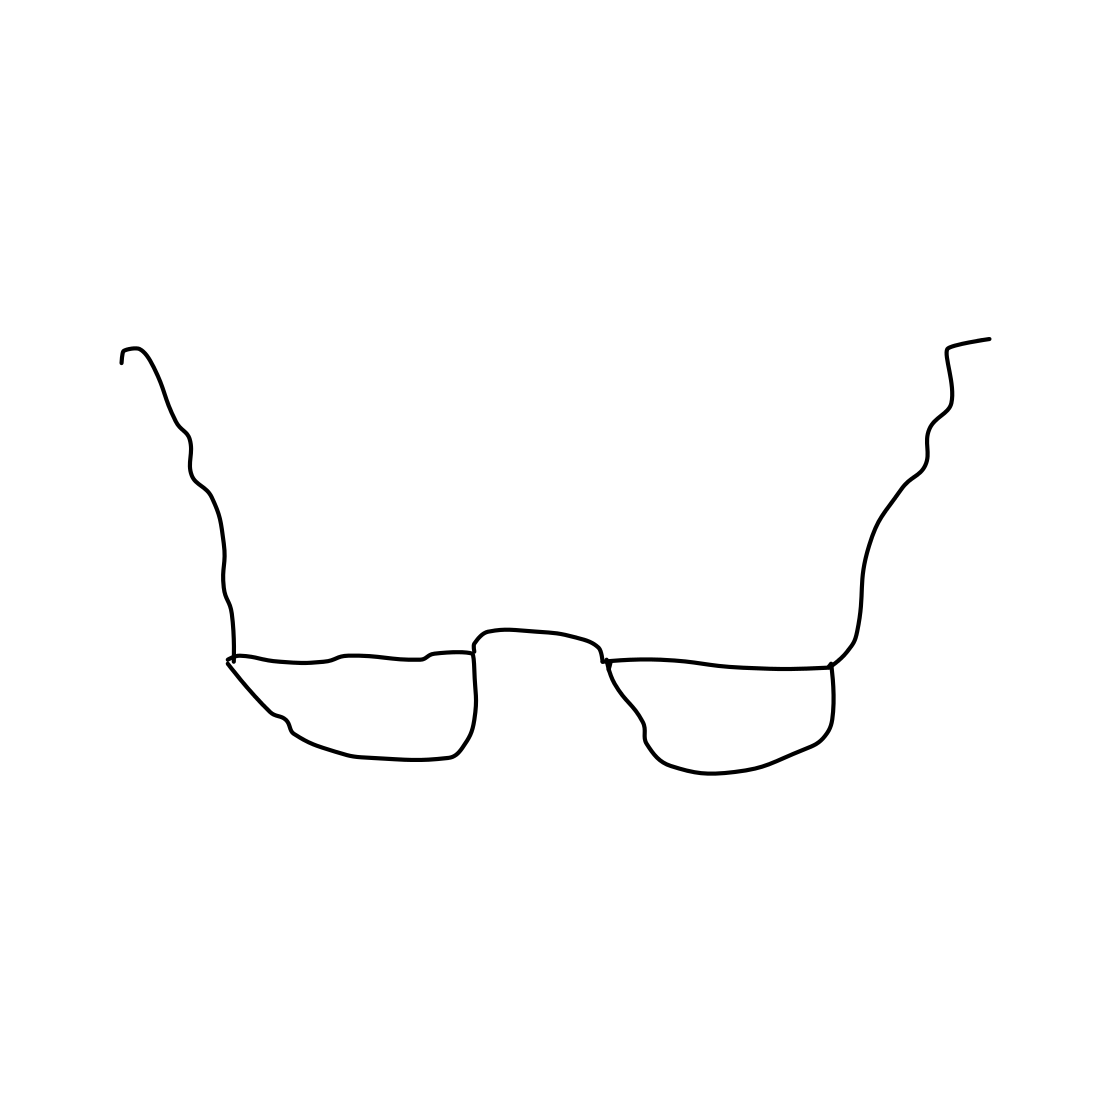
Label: eyeglasses